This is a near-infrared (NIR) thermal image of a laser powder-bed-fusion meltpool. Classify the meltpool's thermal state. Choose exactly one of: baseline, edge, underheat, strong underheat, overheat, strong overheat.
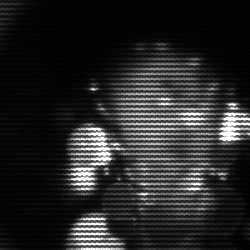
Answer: baseline